Question: I Just upgraded to Windows 8 from Windows 7. The SVN addon works in VB6 when I do NOT run VB6 as administrator. However, in order to load and compile my entire project I need to run VB6 as admin. The problem is that when I run it as administrator, SVN fails with this error

I replaced some folder names in the screenshot but I have been using the same repository for over a year and it all worked perfectly with Windows 7. Any information you may have on this error would be helpful.
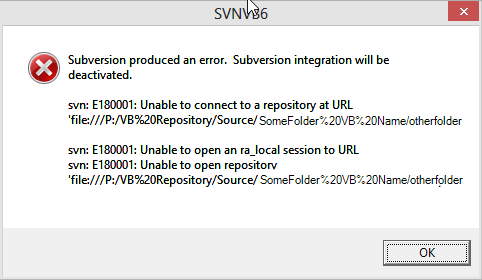
Answer: The reason for the error was that VB6 on Windows 8 needed elevated permissions in order to run properly as administrator. My repository is on a network drive and so VB6 did not have permission to access the repository.
To fix it, I added a registry value in the following location:
HKEY_LOCAL_MACHINE/SOFTWARE/Microsoft/Windows/CurrentVersion/Policies/System/
Type: DWORD
Name: EnableLinkedConnections
Value: 1